Question: I'm using for the first time the Google Places API on Android, because I need an AutoCompleteTextView which suggests places when the user types on it. So, I've activated the Google Places API and I've created the API key, a browser key as some tutorial says. When i run the app and type something on the AutoCompleteTextView, the status in the json file is "INVALID_REQUEST" and I don't understand why. I've read some answers to similar questions but it wasn't helpful to me...
Here's the code (I'm using a Fragment)
'''
@Override
public View onCreateView(LayoutInflater inflater, ViewGroup container,
Bundle savedInstanceState) {
View v = inflater.inflate(R.layout.fragment_postcard_back, container, false);
Context c = getActivity().getApplicationContext();
AutoCompleteTextView autoCompView = (AutoCompleteTextView) v.findViewById(R.id.postcard_location_autocomplete);
autoCompView.setAdapter(new PlacesAutoCompleteAdapter(c, R.layout.view_place_list_item));
autoCompView.setOnItemClickListener(this);
return v;
}
'''
The Adapter
'''
private class PlacesAutoCompleteAdapter extends ArrayAdapter<String> implements Filterable {
private ArrayList<String> resultList;
public PlacesAutoCompleteAdapter(Context context, int textViewResourceId) {
super(context, textViewResourceId);
}
@Override
public int getCount() {
return resultList.size();
}
@Override
public String getItem(int index) {
return resultList.get(index);
}
@Override
public Filter getFilter() {
Filter filter = new Filter() {
@Override
protected FilterResults performFiltering(CharSequence constraint) {
FilterResults filterResults = new FilterResults();
if (constraint != null) {
// Retrieve the autocomplete results.
resultList = autocomplete(constraint.toString());
// Assign the data to the FilterResults
filterResults.values = resultList;
filterResults.count = resultList.size();
}
return filterResults;
}
@Override
protected void publishResults(CharSequence constraint, FilterResults results) {
if (results != null && results.count > 0) {
notifyDataSetChanged();
}
else {
notifyDataSetInvalidated();
}
}};
return filter;
}
}
'''
the method
'''
private ArrayList<String> autocomplete(String input) {
ArrayList<String> resultList = null;
HttpURLConnection conn = null;
StringBuilder jsonResults = new StringBuilder();
try {
StringBuilder sb = new StringBuilder(PLACES_API_BASE + TYPE_AUTOCOMPLETE + OUT_JSON);
sb.append("?key=" + API_KEY);
sb.append("&components;=country:uk");
sb.append("&input;=" + URLEncoder.encode(input, "utf8"));
URL url = new URL(sb.toString());
conn = (HttpURLConnection) url.openConnection();
InputStreamReader in = new InputStreamReader(conn.getInputStream());
// Load the results into a StringBuilder
int read;
char[] buff = new char[1024];
while ((read = in.read(buff)) != -1) {
jsonResults.append(buff, 0, read);
}
} catch (MalformedURLException e) {
Log.e(LOG_TAG, "Error processing Places API URL", e);
return resultList;
} catch (IOException e) {
Log.e(LOG_TAG, "Error connecting to Places API", e);
return resultList;
} finally {
if (conn != null) {
conn.disconnect();
}
}
try {
// Create a JSON object hierarchy from the results
JSONObject jsonObj = new JSONObject(jsonResults.toString());
JSONArray predsJsonArray = jsonObj.getJSONArray("predictions");
// Extract the Place descriptions from the results
resultList = new ArrayList<String>(predsJsonArray.length());
for (int i = 0; i < predsJsonArray.length(); i++) {
resultList.add(predsJsonArray.getJSONObject(i).getString("description"));
}
} catch (JSONException e) {
Log.e(LOG_TAG, "Cannot process JSON results", e);
}
return resultList;
}
'''
'''
<?xml version="1.0" encoding="utf-8"?>
<TextView xmlns:android="http://schemas.android.com/apk/res/android"
android:layout_width="wrap_content"
android:layout_height="wrap_content" />
'''
'''
private static final String LOG_TAG = "Google Places Autocomplete";
private static final String PLACES_API_BASE = "https://maps.googleapis.com/maps/api/place";
private static final String TYPE_AUTOCOMPLETE = "/autocomplete";
private static final String OUT_JSON = "/json";
private static final String API_KEY = "MY KEY";
'''
Of course, "MY KEY" is my real api key...
I paste here a screenshot where you can see the jsonResult

Thanks for your help
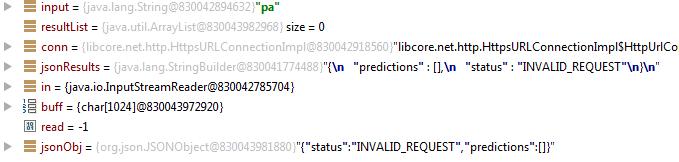
Answer: On quick glance, the ';=' in the query string doesn't look right. It should probably be just '='.
If you would like to use a library that provides a <URL>. After setting it up with your API key, you could add a working Places API autocomplete to your layout with something like:
'''
<net.sf.sprockets.widget.GooglePlaceAutoComplete
android:id="@+id/place"
android:layout_width="match_parent"
android:layout_height="wrap_content"/>
'''